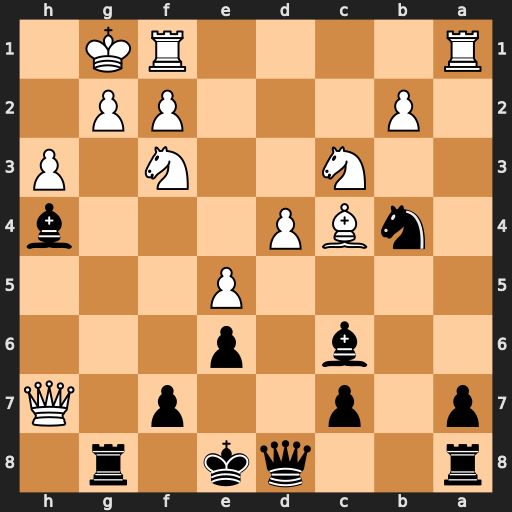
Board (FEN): r2qk1r1/p1p2p1Q/2b1p3/4P3/1nBP3b/2N2N1P/1P3PP1/R4RK1
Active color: b
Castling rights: q
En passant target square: -
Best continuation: Rxg2+ Kxg2 Qg5+ Kh2 Bxf3 Rg1 Qf4+